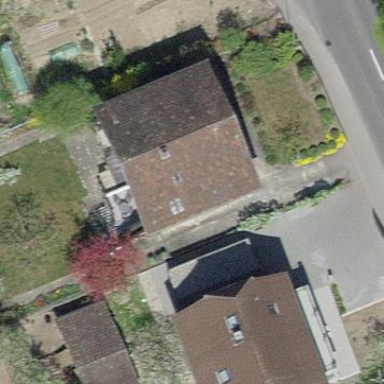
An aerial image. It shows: Gabled roofed house.